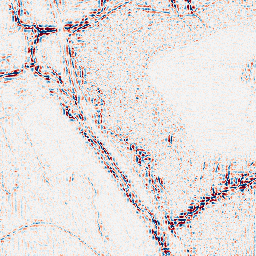
Category: wavelet
Decomposition family: wavelet_biorthogonal
Decomposition parameters: wavelet: bior5.5
level: 2
Upsampling method: fft_zeropad
Upsampling parameters: scale: 8
Upsampling scale: 8